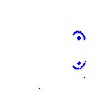
Particle: kaon